Question: I am desperately trying to code this Button:

Could anybody help me? Thanks.
I tried to make a simple button with 'box-shadow', a border and a transparent background but seems impossible.
So you can see in this other codepen that a tried an other approch with an ':after' and ':before' but nothing seems to work.
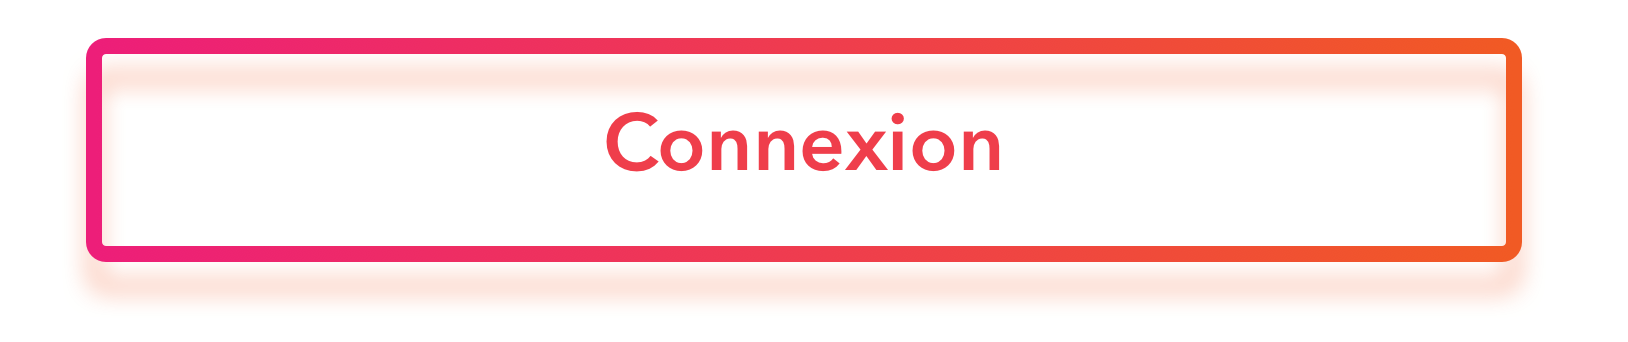
Answer: The best way I've found to do this is to use a pseudo element and apply the blurred border on that.
'''
.border-shadow {
position: relative;
display: inline-block;
border: 3px solid #F01476;
padding: 20px;
background-color: transparent;
&:after {
content: '';
position: absolute;
top: 0;
right: 0;
bottom: 0;
left: 0;
outline: 3px solid #F01476;
filter: blur(2px);
transform: translateY(5px);
}
}
'''
If you want a border gradient then you can do something like this:
'''
.border-shadow {
position: relative;
display: inline-block;
padding: 20px;
background-color: transparent;
&:after {
content: '';
position: absolute;
top: -3px;
right: -3px;
bottom: -3px;
left: -3px;
filter: blur(2px);
transform: translateY(5px);
}
&, &:after {
border-image: url("data:image/svg+xml;utf8,<svg xmlns='http://www.w3.org/2000/svg' width='50' height='50'><defs><linearGradient id='redgradient'><stop offset='0' stop-color='%23F01476'/><stop offset='1' stop-color='%23F3590F'/></linearGradient></defs><g id='Layer_1'><path d='M0,0 L50,0 L50,50 L0,50 L0,0 z' fill='url(%23redgradient)' width='100%' height='100%'/></g></svg>") 10% stretch;
}
}
'''
<URL>
Note: This is unprefixed CSS, so for proper browser support you'll want to apply appropriate prefixes. I advise using <URL> to handle this for you if possible.